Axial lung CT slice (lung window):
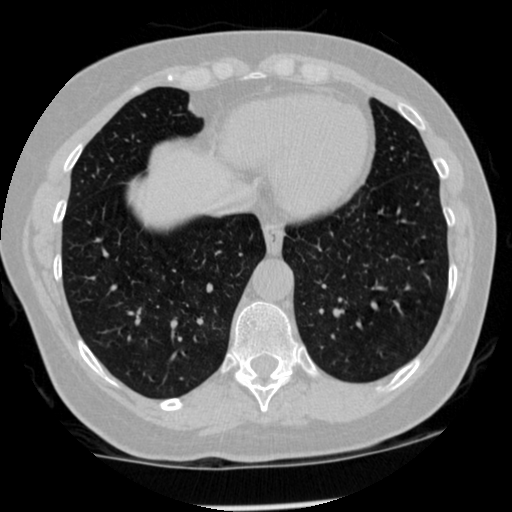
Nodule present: no